Here is the wavelet time-frequency representation (scalogram) of a rolling-element bearing's vibration measurement. What is the most likely bearing condition (normal, inner_race, outer_race, ball)?
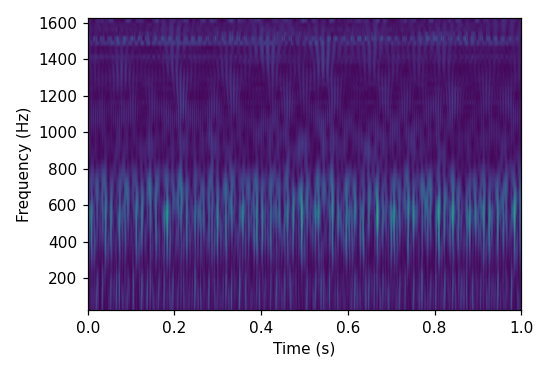
Answer: inner_race